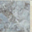
Piece: xx